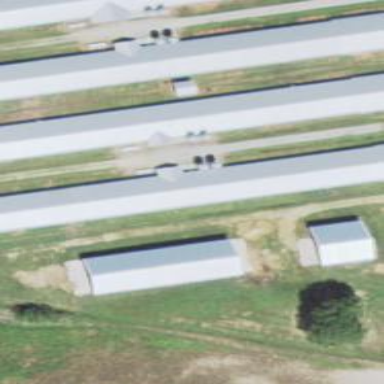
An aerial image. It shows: Farm auxiliary building.